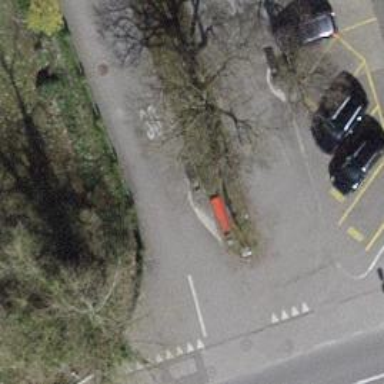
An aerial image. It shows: Red bench.